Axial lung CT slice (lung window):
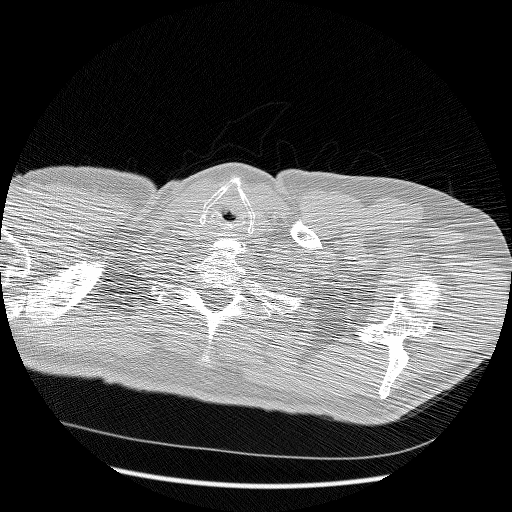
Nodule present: no